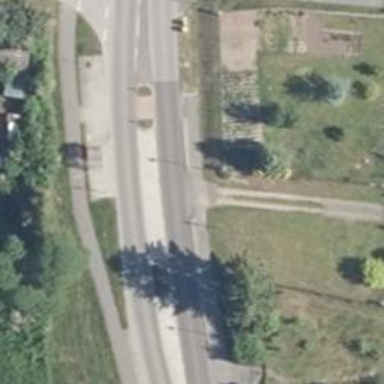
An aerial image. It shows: Traffic calming island.